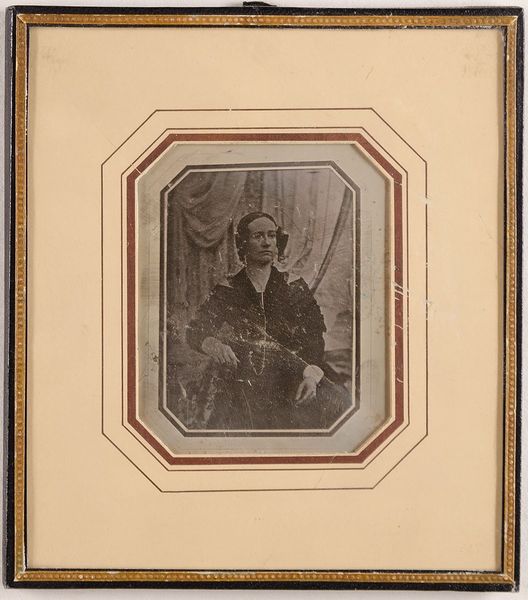
Titel: Unbekannte Frau
Standort: Hamburg
Institution: Museum für Kunst und Gewerbe Hamburg
Schlagwörter: frau, portrait, figur, curtain, dress, female, lady, woman, foto, fotografie, photographie, photo, frame, reproduktion, outline, pose, lichtbild, border, daguerreotypie, damaged, bildwerke, matted, angewandte und bildende kunst, hessische systematik, porträt, hüftbild, reproduktionsfotografie, kunstreproduktion, reproduktionsphotographie, daguerreotype